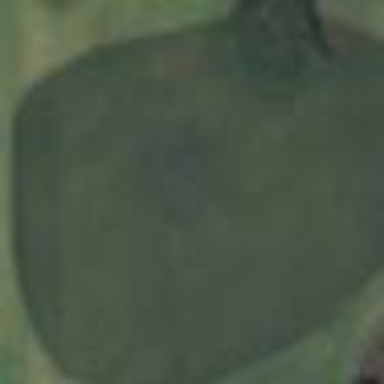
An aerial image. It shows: Golf rough area.